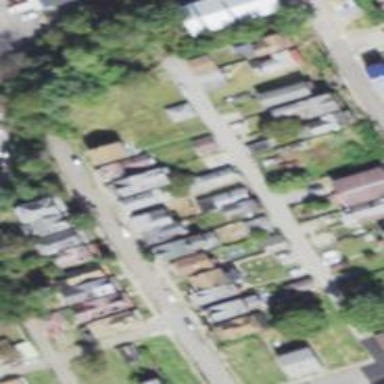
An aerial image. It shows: Neighborhood.